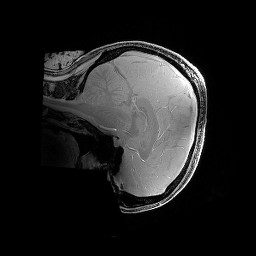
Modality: PDw
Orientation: sagittal
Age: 27
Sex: female
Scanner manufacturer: siemens
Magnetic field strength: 6.98 T
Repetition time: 1.44 s
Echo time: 0.00252 s